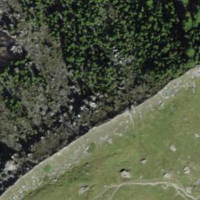
EUNIS habitat code: 48
Species observed at this site:
Bartsia alpina
Astragalus alpinus
Ptyonoprogne rupestris
Nardus stricta